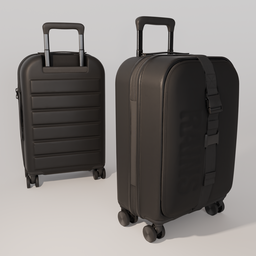
Label: tools